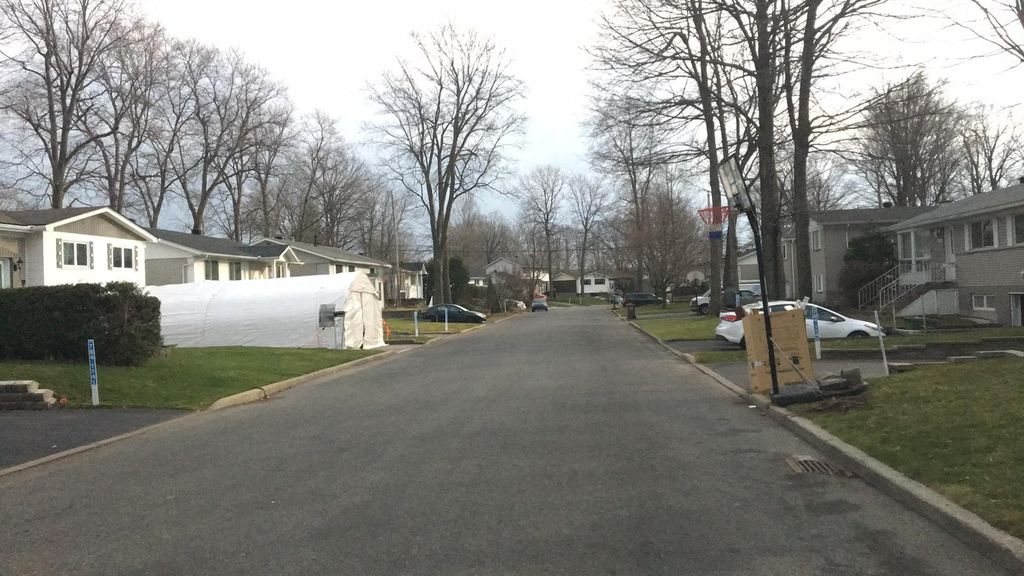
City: montreal